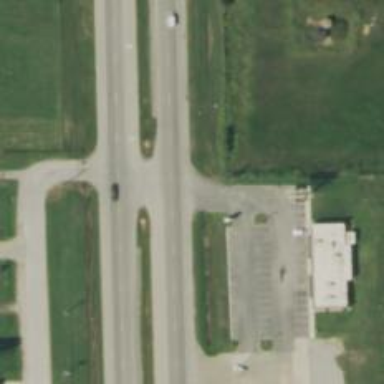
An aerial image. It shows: Road with stop sign.